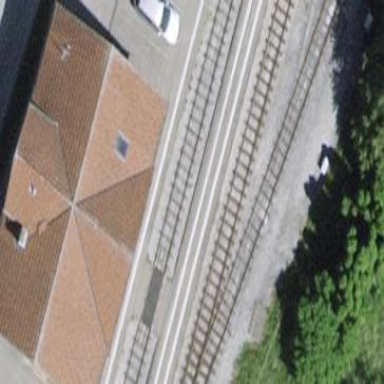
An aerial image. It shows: Train station building.